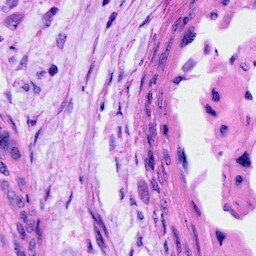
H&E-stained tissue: Cervix